Interaction volume radius: 5 \u00c5
Interaction volume height: 20 \u00c5
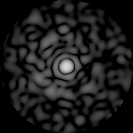
Disorder parameter: 0.817